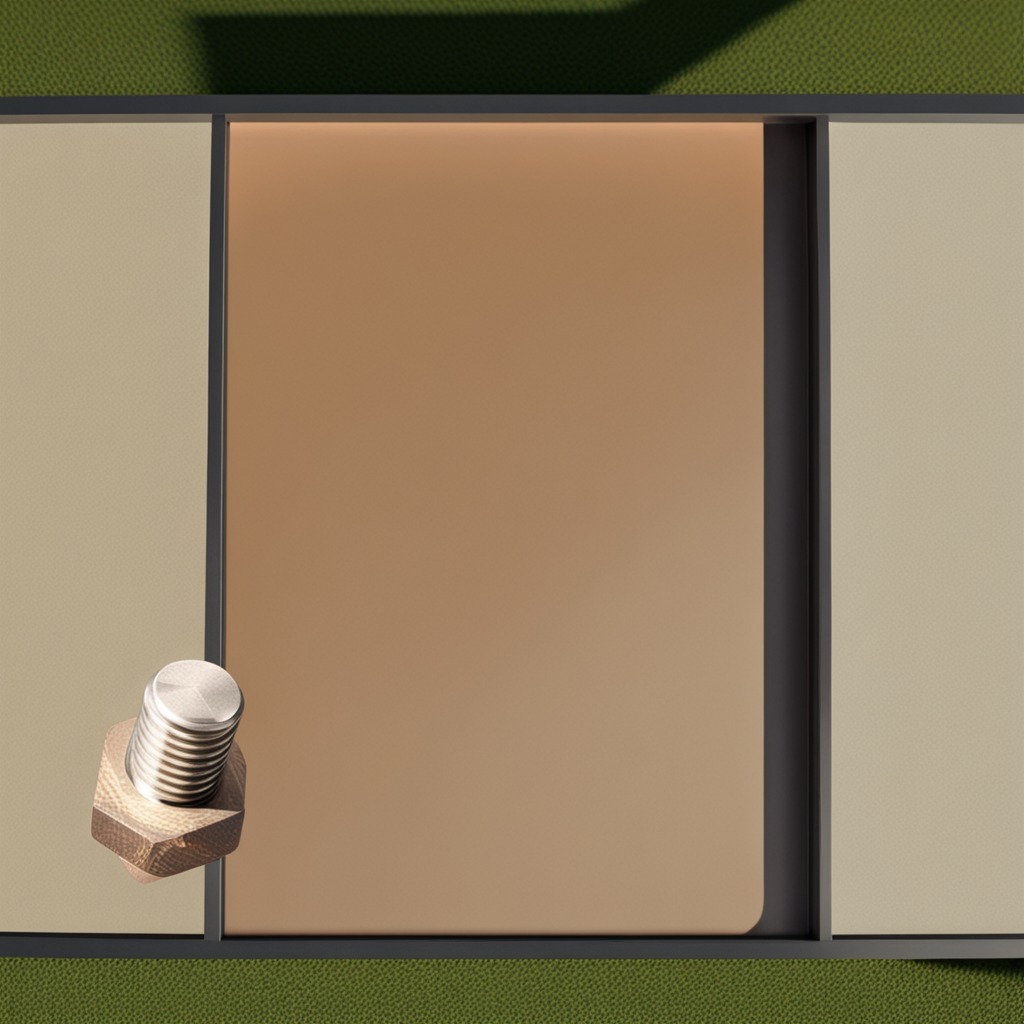
A metal screw lies on a clean utility table in a temporary outdoor tool station.